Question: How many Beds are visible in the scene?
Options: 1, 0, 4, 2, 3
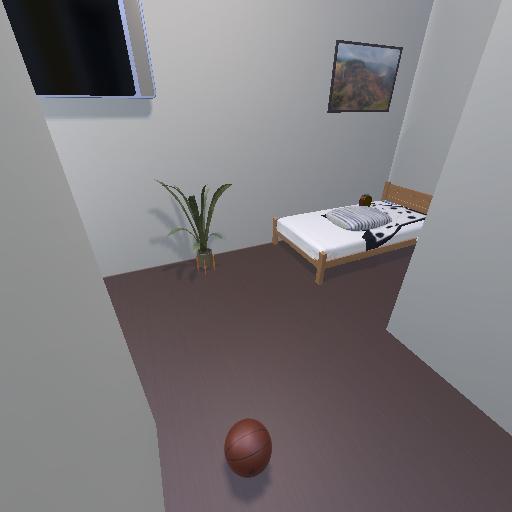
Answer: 1